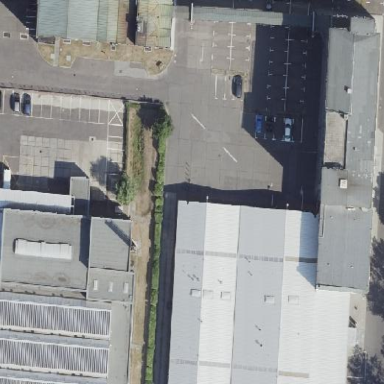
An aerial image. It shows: Commercial building with vehicle inspection facility.